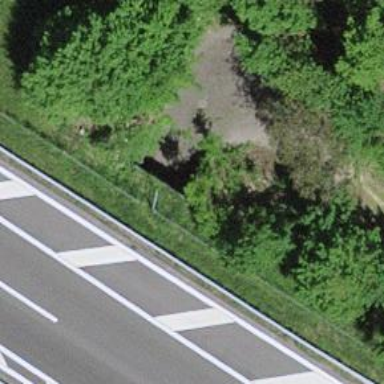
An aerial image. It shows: Track road passing through tunnel.